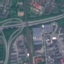
Label: Highway